Field crop: maize
Growth stage: 2
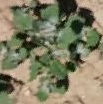
Species: chenopodium